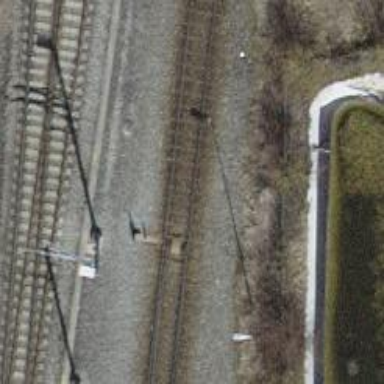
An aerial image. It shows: Railway switch.